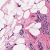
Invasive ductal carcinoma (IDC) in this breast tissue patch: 1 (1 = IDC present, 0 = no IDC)